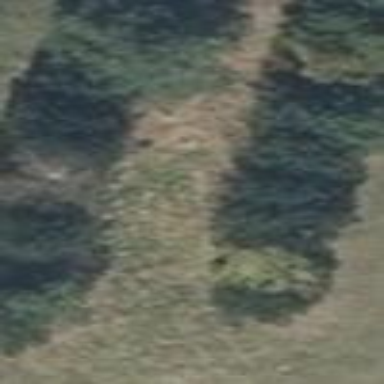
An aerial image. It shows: Forest area.